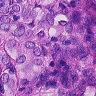
Metastatic tissue present: yes